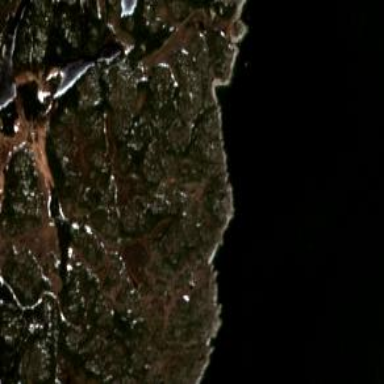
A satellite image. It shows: Picturesque coastline scene.